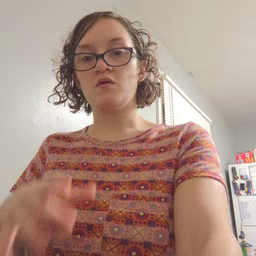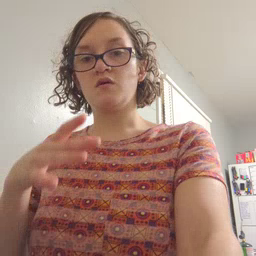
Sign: hate